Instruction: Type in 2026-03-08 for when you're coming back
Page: home
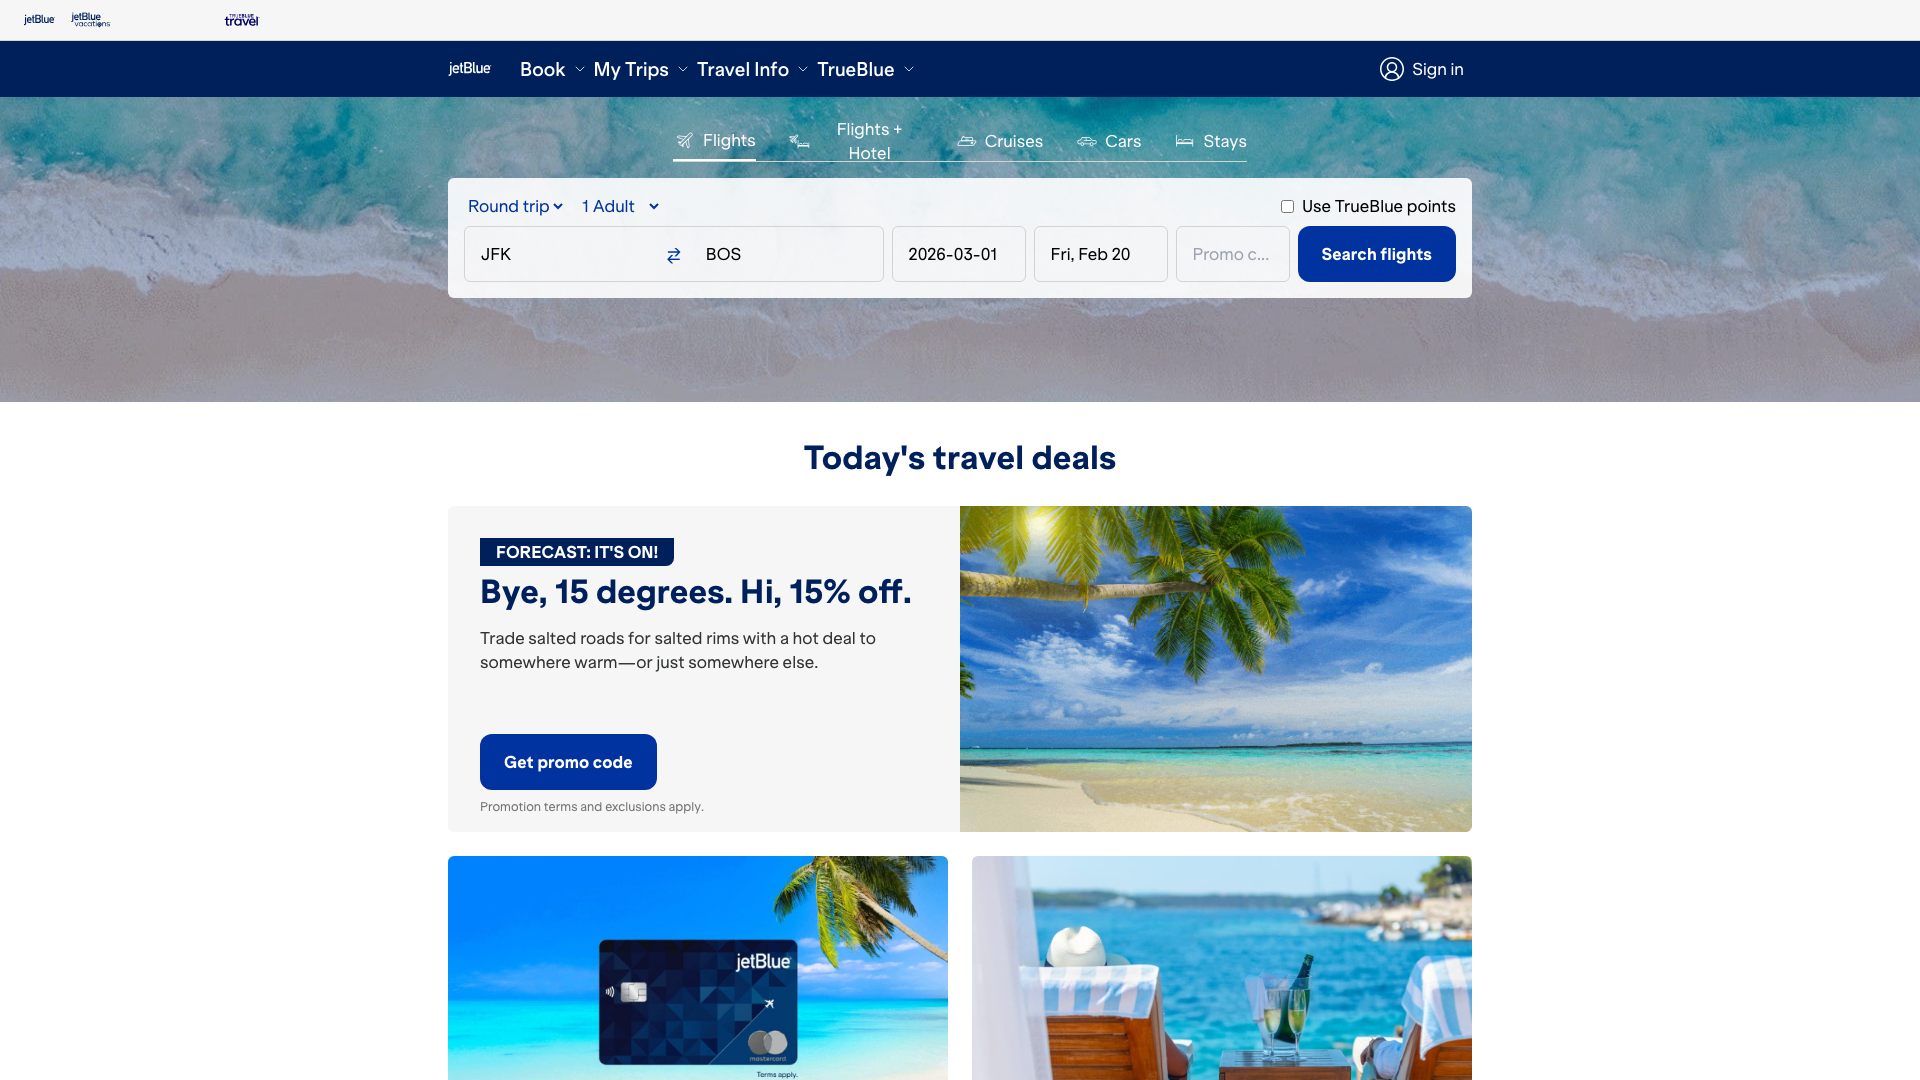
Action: type